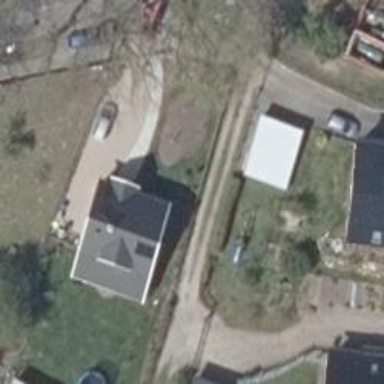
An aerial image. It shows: Residential road with compacted grade3 surface.